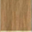
Piece: xx